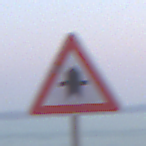
Verkehrszeichen: Vorfahrt
Umgebung: Outdoor, Urban
Tageszeit: SunriseSunset
Wetter: Clear
Licht: Natural
Jahreszeit: NotSpecified
Kontrast: MediumContrast